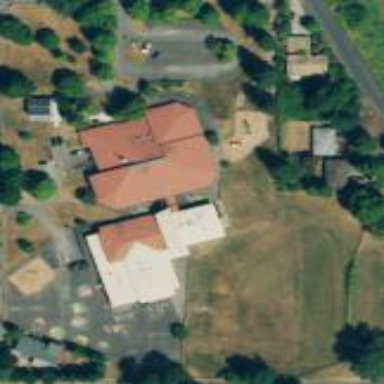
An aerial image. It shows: School.